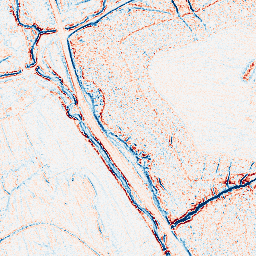
Category: edge_preserving
Decomposition family: anisotropic_diffusion
Decomposition parameters: iterations: 5
kappa: 50
gamma: 0.05
Upsampling method: linear_exact
Upsampling parameters: scale: 2
Upsampling scale: 2